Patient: sex M, age 65
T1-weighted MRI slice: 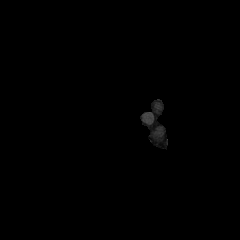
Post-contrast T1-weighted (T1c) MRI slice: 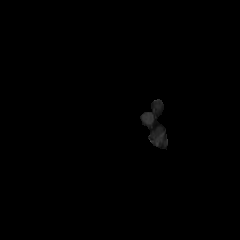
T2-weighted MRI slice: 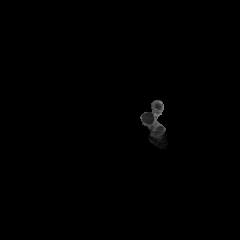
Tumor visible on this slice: no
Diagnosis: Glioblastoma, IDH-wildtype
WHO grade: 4